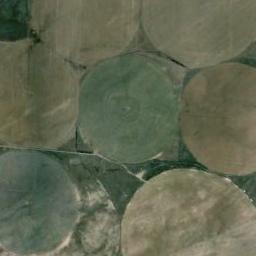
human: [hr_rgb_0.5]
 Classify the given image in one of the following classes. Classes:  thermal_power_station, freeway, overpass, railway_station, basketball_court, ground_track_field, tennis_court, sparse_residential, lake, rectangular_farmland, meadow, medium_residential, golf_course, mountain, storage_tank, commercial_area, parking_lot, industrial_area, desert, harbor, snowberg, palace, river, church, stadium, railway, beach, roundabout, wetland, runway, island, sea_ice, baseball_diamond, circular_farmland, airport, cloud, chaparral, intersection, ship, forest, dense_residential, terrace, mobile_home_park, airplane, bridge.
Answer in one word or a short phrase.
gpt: circular_farmland